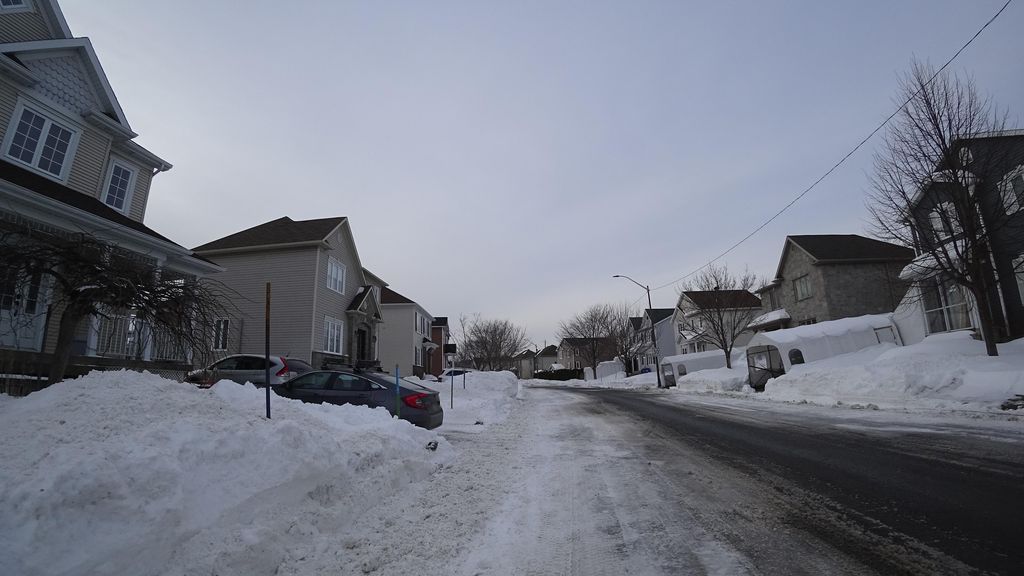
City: quebec_city